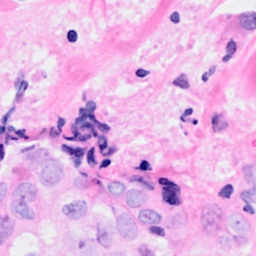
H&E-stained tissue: Breast